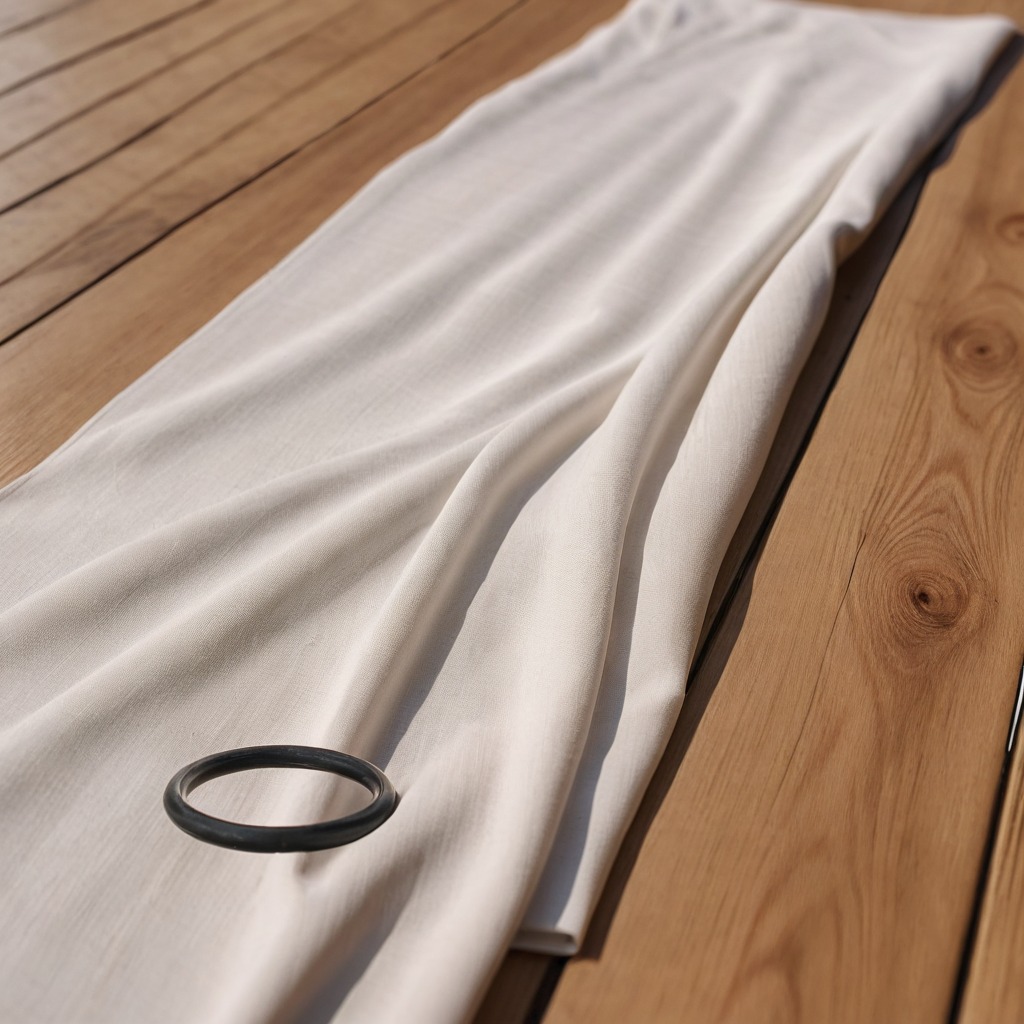
A rubber O-ring lies on the wooden table.